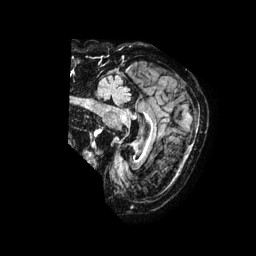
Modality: FLAIR
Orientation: sagittal
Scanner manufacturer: philips
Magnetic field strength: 1.5 T
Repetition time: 8 s
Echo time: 0.301 s